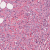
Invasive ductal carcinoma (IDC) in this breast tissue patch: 1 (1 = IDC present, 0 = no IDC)